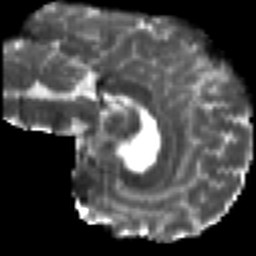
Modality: T2w
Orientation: sagittal
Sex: male
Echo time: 0.114 s